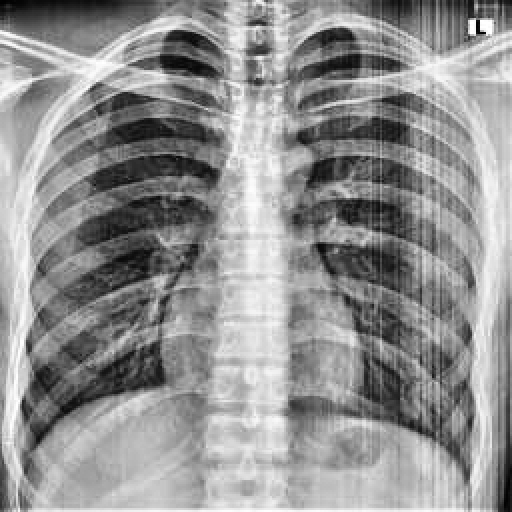
Finding: NORMAL